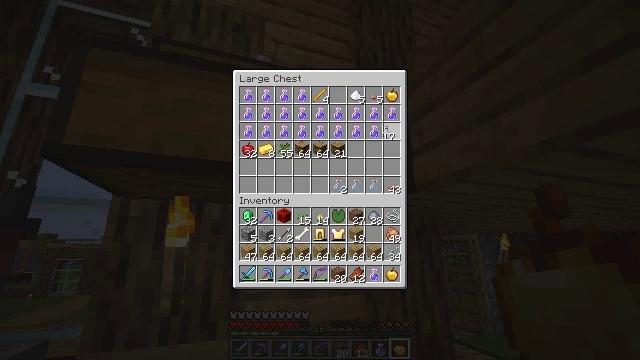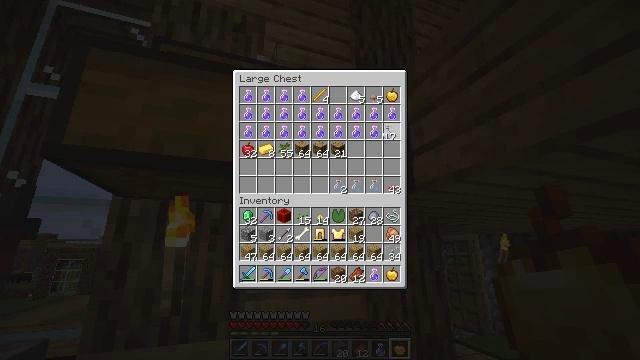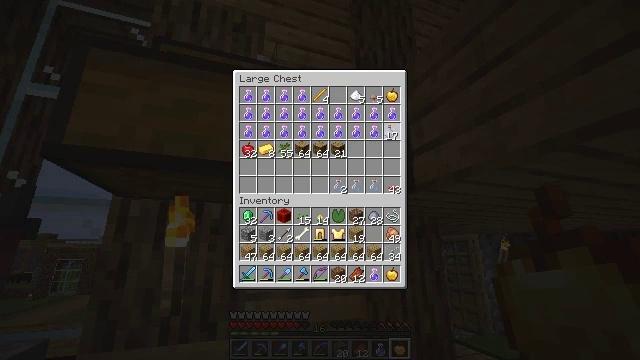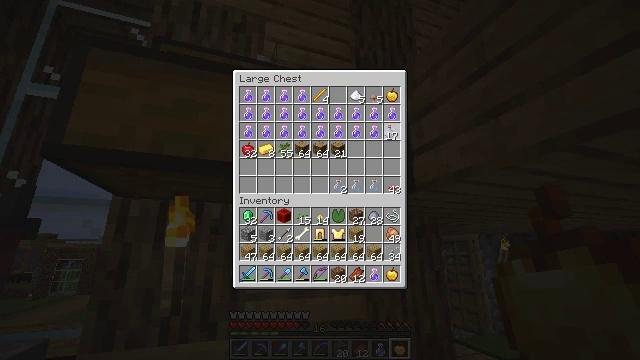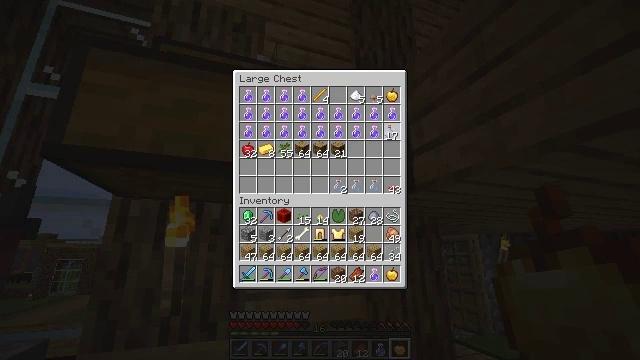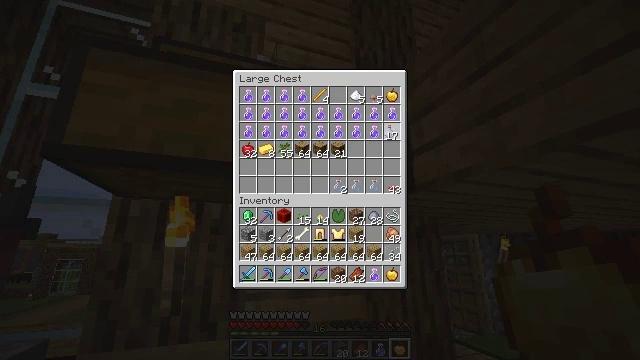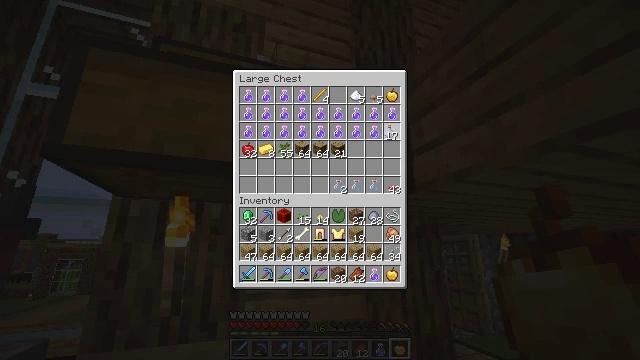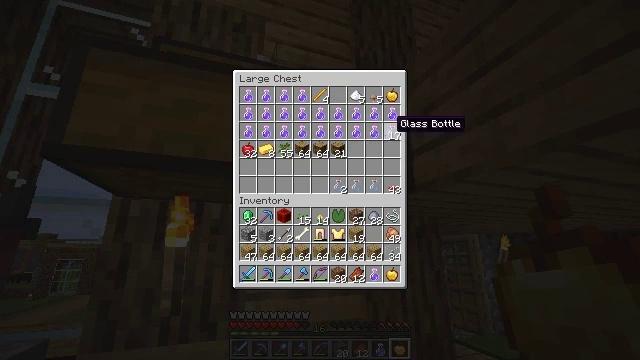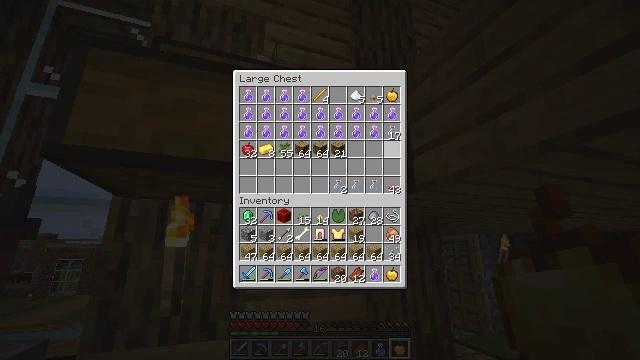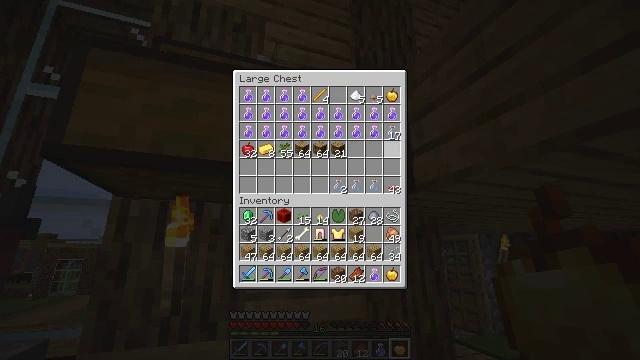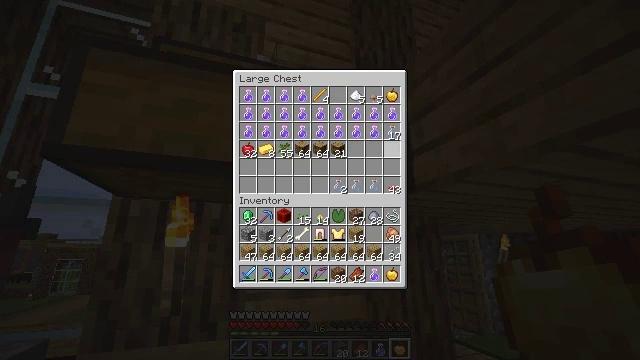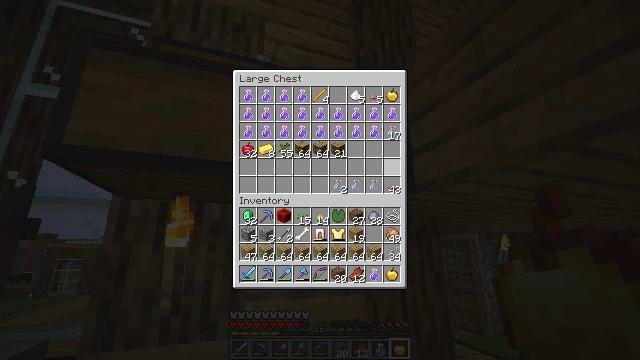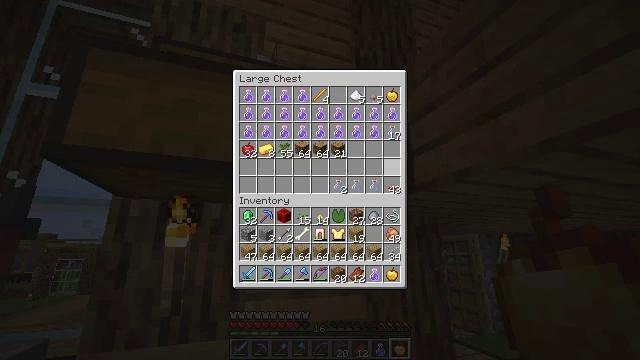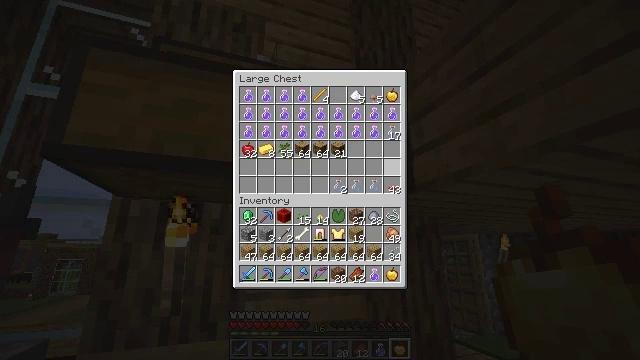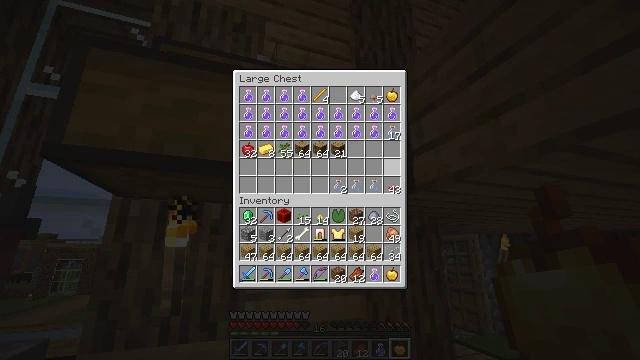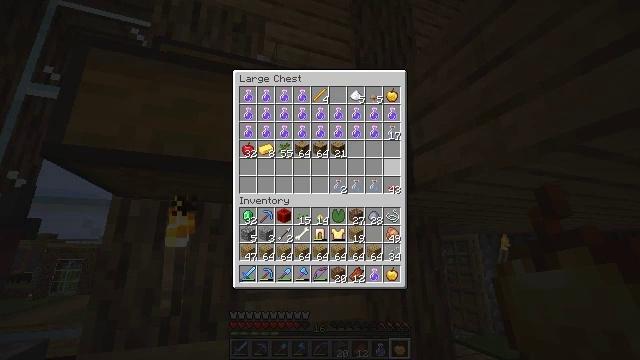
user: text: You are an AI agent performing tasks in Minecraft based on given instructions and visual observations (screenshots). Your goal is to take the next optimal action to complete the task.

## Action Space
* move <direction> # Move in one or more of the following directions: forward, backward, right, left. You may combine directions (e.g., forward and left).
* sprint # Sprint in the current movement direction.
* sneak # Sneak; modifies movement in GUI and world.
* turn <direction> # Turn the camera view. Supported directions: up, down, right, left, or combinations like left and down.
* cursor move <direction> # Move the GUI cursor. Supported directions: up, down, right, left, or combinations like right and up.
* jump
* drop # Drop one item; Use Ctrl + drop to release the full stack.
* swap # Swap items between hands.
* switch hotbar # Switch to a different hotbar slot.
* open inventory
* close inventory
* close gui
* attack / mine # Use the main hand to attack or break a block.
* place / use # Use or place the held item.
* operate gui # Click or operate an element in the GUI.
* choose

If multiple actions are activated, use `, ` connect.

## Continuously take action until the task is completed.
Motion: motion action
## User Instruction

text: Take materials to craft redstone.
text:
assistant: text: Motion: no_op
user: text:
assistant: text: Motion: no_op
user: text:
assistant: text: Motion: no_op
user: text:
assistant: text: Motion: operate gui
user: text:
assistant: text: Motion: operate gui
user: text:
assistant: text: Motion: operate gui
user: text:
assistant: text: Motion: no_op
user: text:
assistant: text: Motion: cursor move down
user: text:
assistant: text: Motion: cursor move down
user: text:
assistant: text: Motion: no_op
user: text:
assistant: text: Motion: no_op
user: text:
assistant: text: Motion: no_op
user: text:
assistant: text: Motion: no_op
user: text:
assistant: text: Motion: no_op
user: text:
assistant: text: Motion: no_op
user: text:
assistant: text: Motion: no_op
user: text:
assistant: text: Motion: no_op
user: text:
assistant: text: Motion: no_op
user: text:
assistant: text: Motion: no_op
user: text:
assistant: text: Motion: no_op
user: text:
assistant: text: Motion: no_op
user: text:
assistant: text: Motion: no_op
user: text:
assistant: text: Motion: no_op
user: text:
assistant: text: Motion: no_op
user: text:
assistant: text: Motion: no_op
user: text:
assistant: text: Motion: no_op
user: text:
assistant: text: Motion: no_op
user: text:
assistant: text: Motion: no_op
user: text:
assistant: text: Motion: no_op
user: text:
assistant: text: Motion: no_op